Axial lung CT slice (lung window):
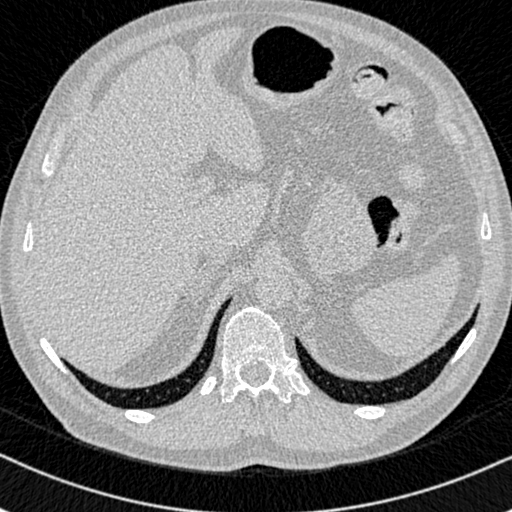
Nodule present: no